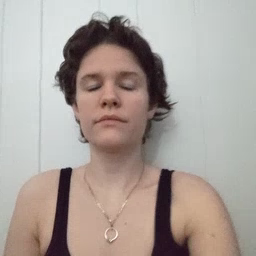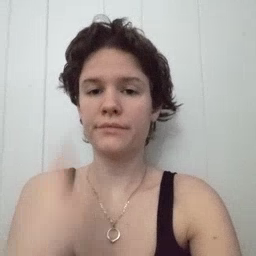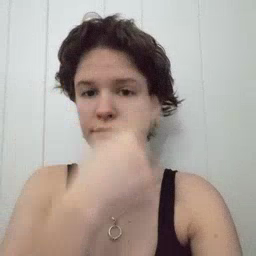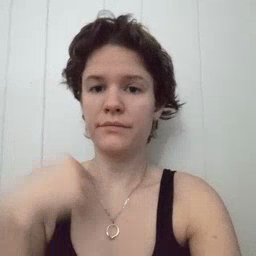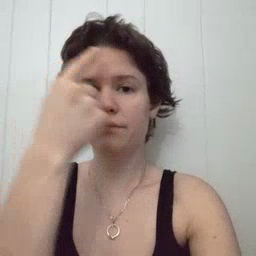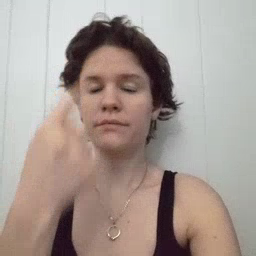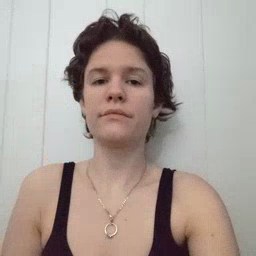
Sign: face